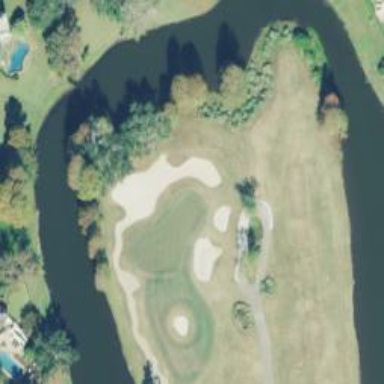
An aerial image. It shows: View of golf hole.